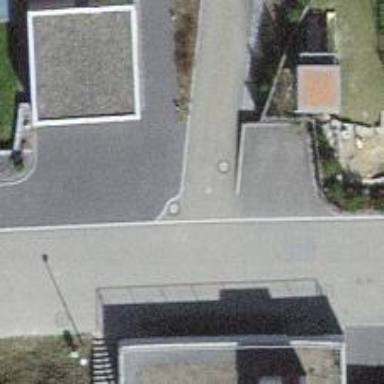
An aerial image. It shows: Bollard.